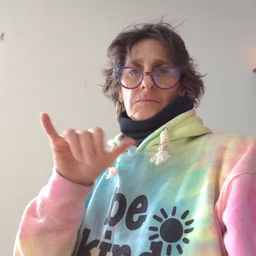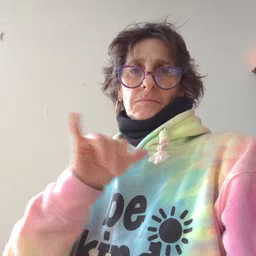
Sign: same